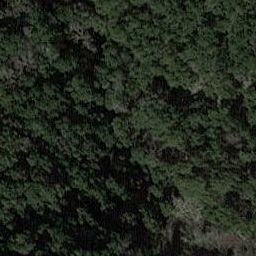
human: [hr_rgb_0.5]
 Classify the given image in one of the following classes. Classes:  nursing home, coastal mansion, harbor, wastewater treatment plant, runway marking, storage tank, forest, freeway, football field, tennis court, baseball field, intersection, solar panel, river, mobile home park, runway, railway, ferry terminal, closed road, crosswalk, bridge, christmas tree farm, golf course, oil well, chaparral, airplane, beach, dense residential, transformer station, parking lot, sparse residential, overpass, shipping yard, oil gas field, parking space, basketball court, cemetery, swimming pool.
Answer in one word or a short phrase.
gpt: forest